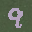
Label: 9